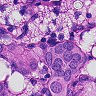
Metastatic tissue present: yes